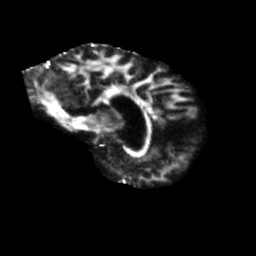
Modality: FA
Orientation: sagittal
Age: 48
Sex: male
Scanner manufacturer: siemens
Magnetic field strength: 3 T
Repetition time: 5.47 s
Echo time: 0.0854 s